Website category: university
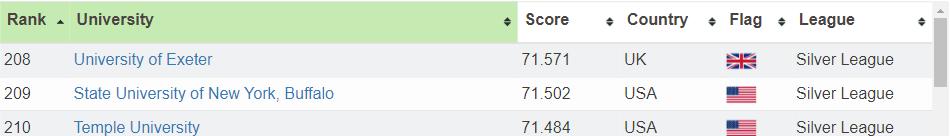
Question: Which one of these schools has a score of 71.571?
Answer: University of Exeter

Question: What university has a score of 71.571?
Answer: University of Exeter

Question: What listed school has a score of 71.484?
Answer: Temple University

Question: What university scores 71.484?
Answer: Temple University

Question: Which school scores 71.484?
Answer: Temple University

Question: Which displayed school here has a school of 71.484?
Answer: Temple University

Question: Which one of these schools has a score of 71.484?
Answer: Temple University

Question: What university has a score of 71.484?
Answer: Temple University

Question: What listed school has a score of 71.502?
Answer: State University of New York, Buffalo

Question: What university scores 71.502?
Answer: State University of New York, Buffalo

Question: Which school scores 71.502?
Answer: State University of New York, Buffalo

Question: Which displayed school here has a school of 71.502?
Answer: State University of New York, Buffalo

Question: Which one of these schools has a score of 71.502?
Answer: State University of New York, Buffalo

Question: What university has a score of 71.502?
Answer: State University of New York, Buffalo

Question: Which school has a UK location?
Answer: University of Exeter

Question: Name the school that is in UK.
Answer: University of Exeter

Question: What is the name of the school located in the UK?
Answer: University of Exeter

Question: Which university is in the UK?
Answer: University of Exeter

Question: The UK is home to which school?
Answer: University of Exeter

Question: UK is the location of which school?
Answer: University of Exeter